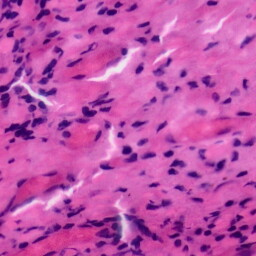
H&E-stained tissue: Tonsil